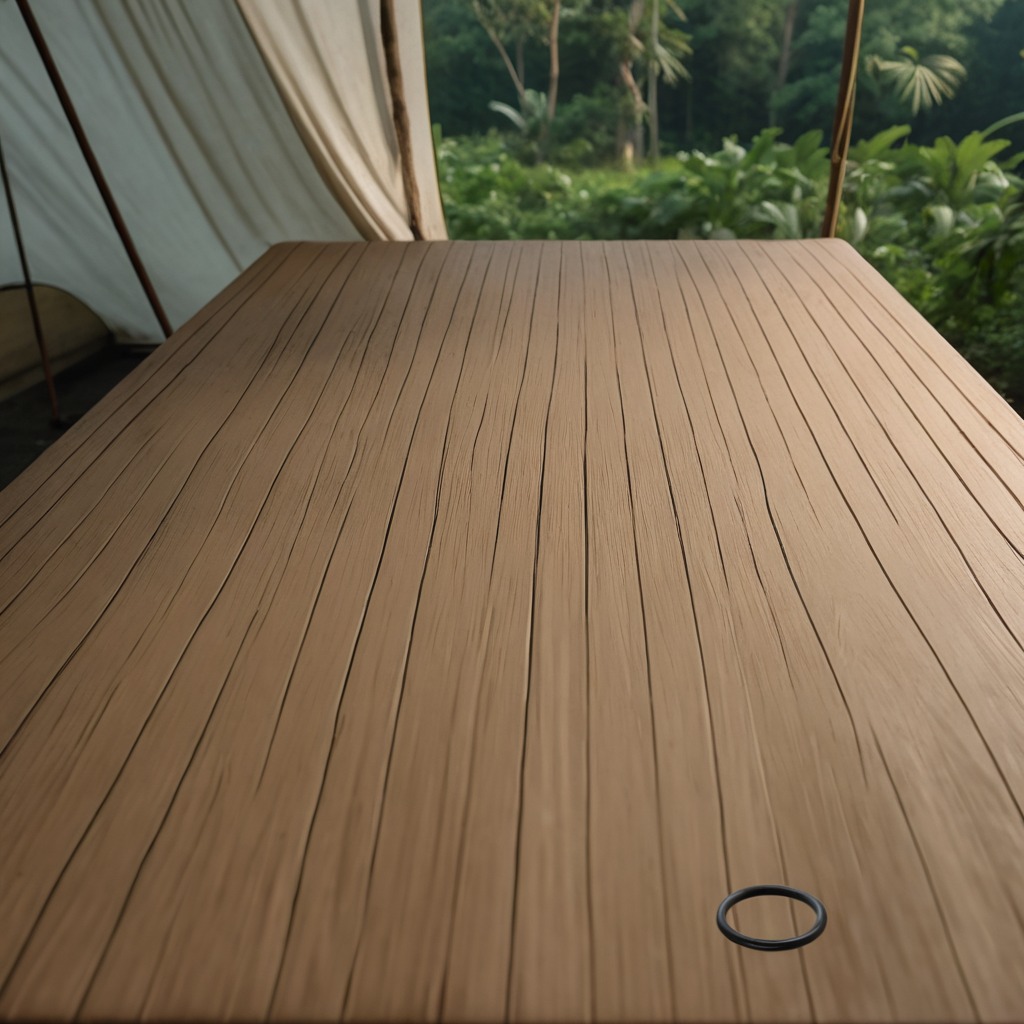
A rubber O-ring is lying on the wooden table.